Current action and preconditions to check: path_clear

Your task: For each precondition in the list above, predict whether it will hold at this action.

Consider the current scene as observed from the mobile robot's camera, and analyze the predicted future states of all dynamic agents (e.g., people, animals, vehicles, or any moving entities) within the NEXT SECOND.

IMPORTANT: Only answer "very likely" if you are absolutely certain—based on strong, clear evidence—that a dynamic agent will violate the precondition in the predicted future state. Do NOT answer "very likely" for unlikely, ambiguous, or low-probability risks.

Ask yourself for each precondition: Is there a high probability, with clear and convincing evidence, that the predicted future states of any dynamic agent will interfere with the predicted future state of the currently executing action within the NEXT SECOND, causing that precondition to fail?

Assess the risk level based on these predictions. Use "likely" or "very likely" if motions create a clear risk of interference.

Use "neutral" or "improbable" if agents are nearby but their predicted paths are clearly diverging or non-conflicting.

Failure Risk Categories: "very improbable", "improbable", "neutral", "likely", "very likely"

Answer Format: Output ONLY the probability_of_failure value from these categories: "very improbable", "improbable", "neutral", "likely", "very likely"

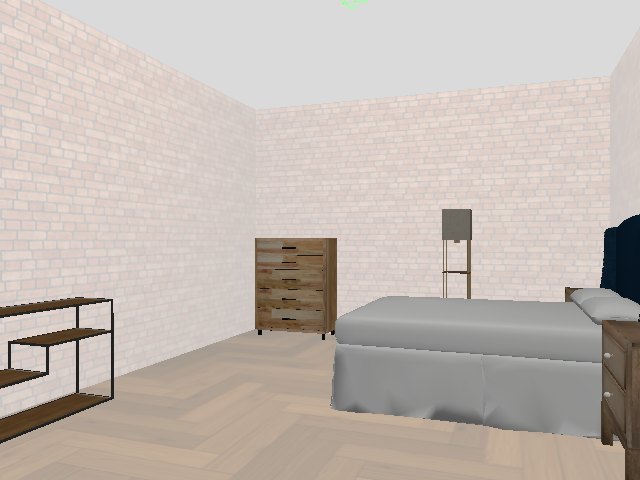

Answer: very improbable